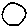
Label: circle